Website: home-depot
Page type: account-selection
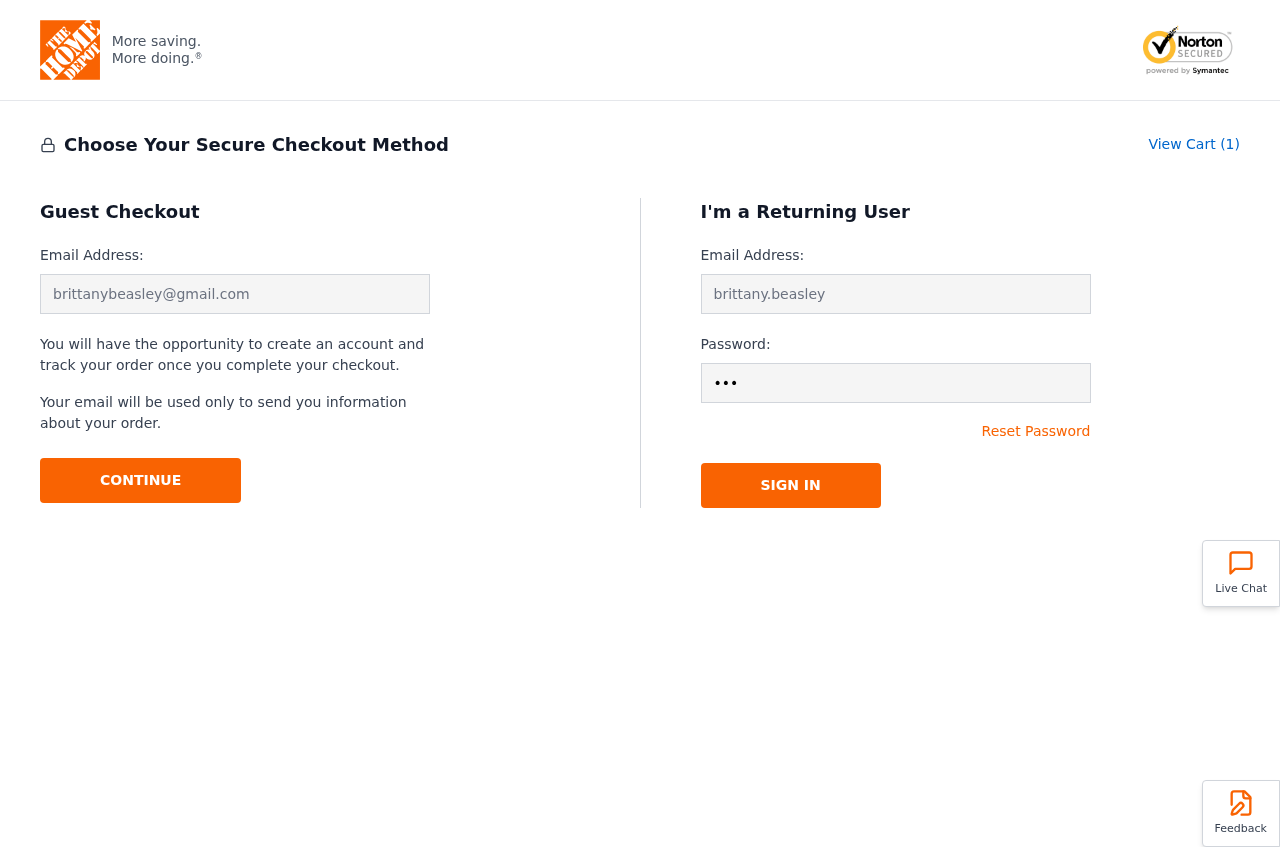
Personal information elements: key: PII_EMAIL
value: brittanybeasley@gmail.com
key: PII_LOGIN_USERNAME
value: brittany.beasley
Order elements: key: ORDER_NUM_ITEMS
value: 1